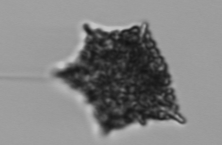
Label: Dictyocha